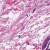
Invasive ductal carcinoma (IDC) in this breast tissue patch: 0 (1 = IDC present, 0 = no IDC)